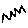
Label: zigzag